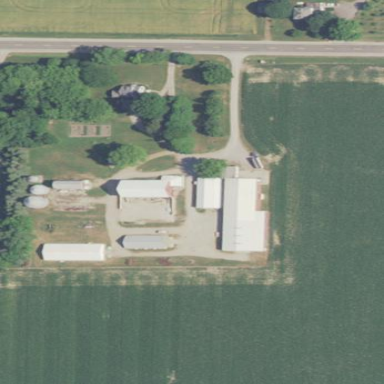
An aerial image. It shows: Farmyard area.